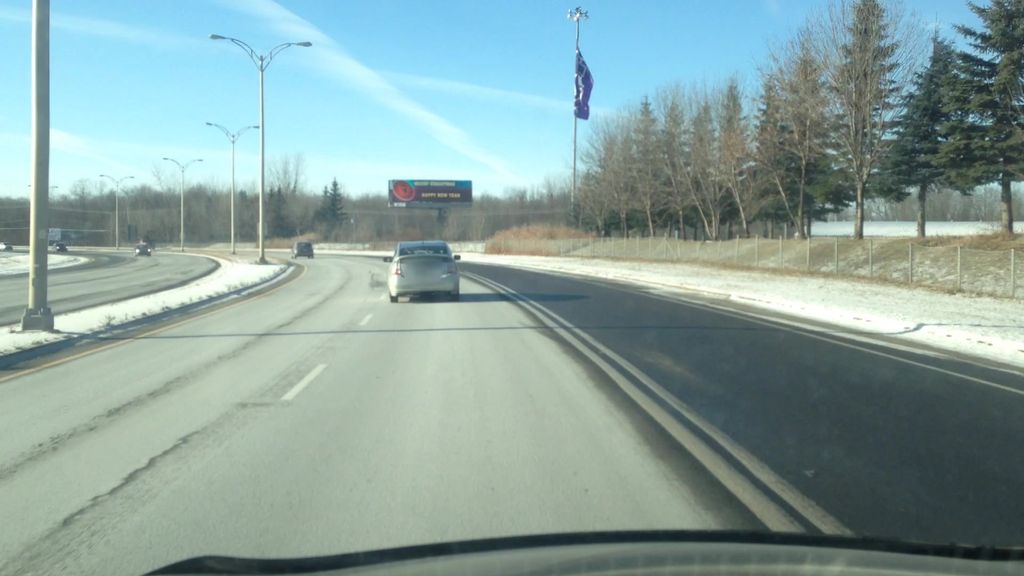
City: montreal